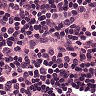
Metastatic tissue present: no